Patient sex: M
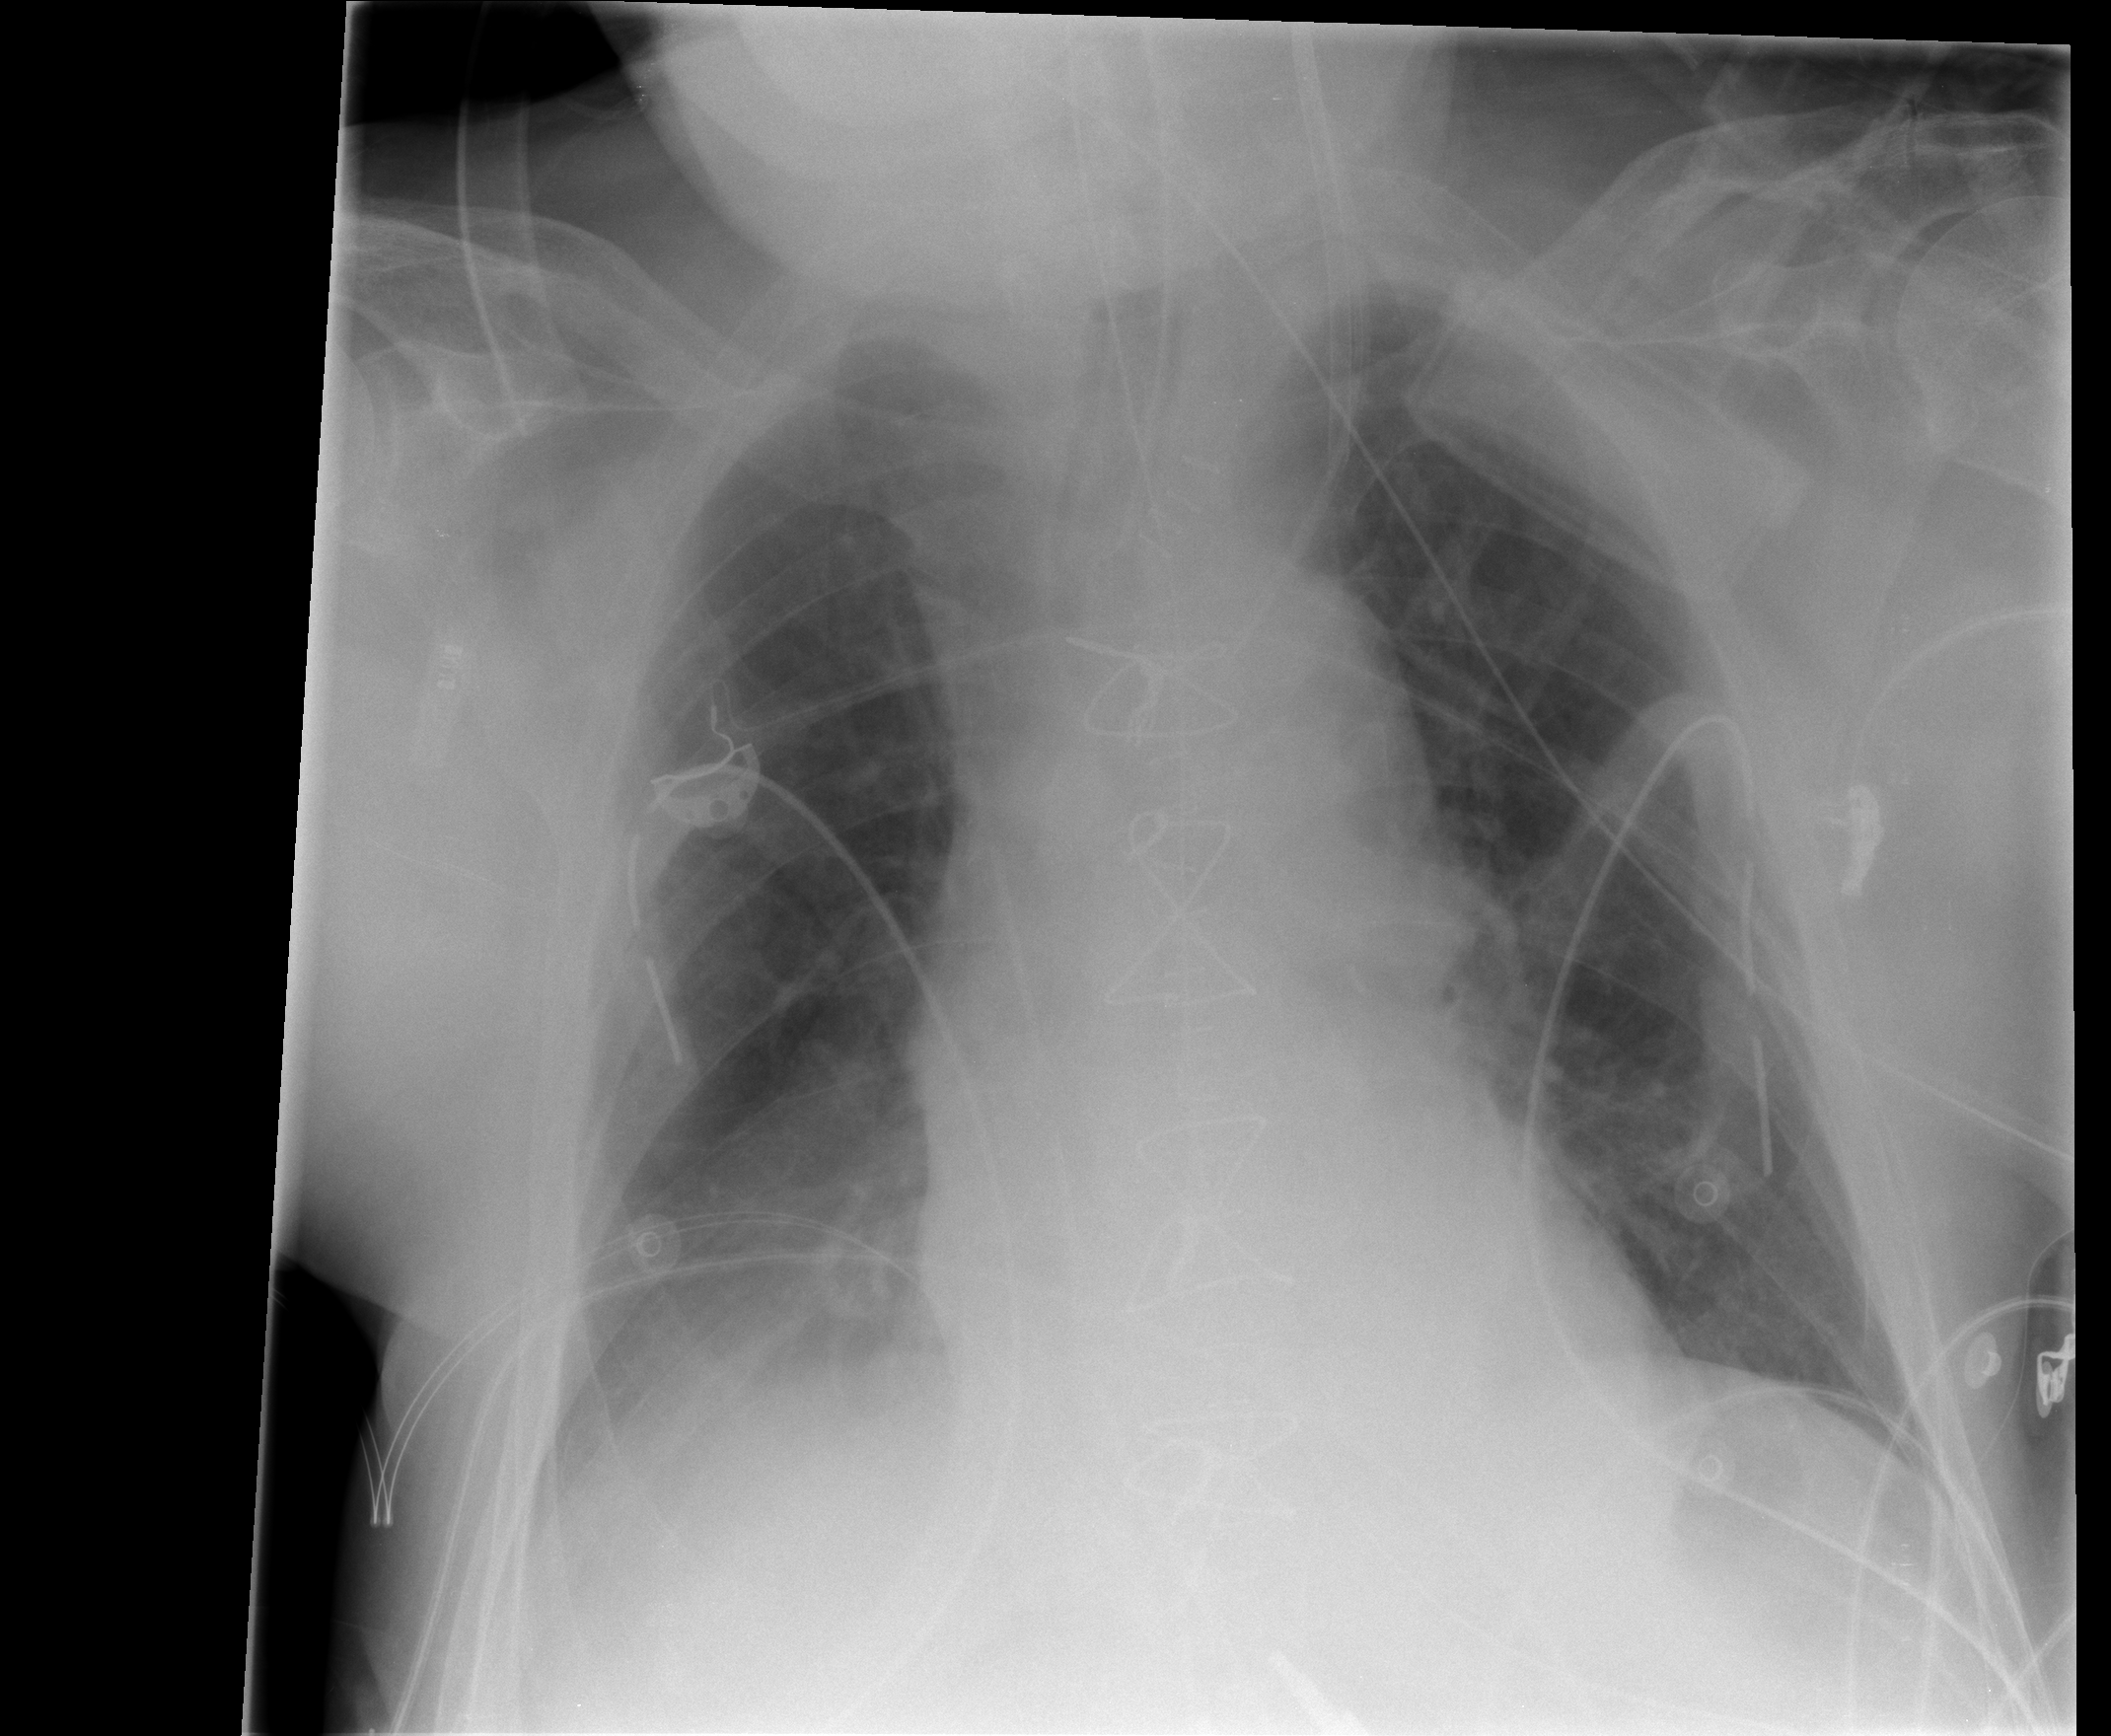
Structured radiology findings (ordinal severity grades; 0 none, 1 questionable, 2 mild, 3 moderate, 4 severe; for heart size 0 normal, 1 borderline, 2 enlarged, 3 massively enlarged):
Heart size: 0
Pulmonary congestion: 1
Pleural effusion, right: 2
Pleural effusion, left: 0
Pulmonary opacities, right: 0
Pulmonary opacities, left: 0
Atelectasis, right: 2
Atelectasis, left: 0